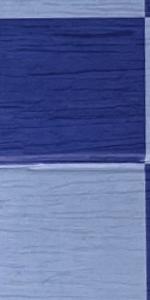
Label: Empty